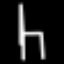
Label: chair